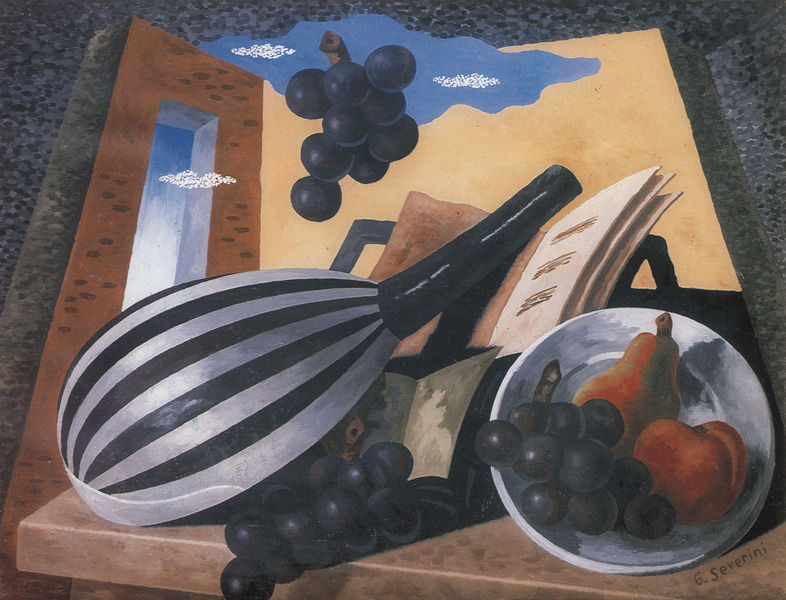
Titel: Natura morta con liuto
Künstler: Gino Severini
Standort: Trento
Institution: (Privatsammlung)
Schlagwörter: blau, himmel, wolken, braun, fenster, orange, schwarz, tisch, weiss, haus, schale, schüssel, teller, instrument, blatt, musik, schräg, stilleben, stillleben, trauben, papier, modern, wein, birne, birnen, buch, eckig, karte, pfirsich, laute, obsstreifen